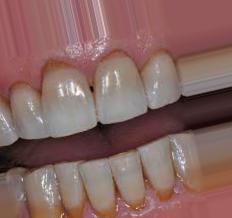
Condition: Tooth Discoloration